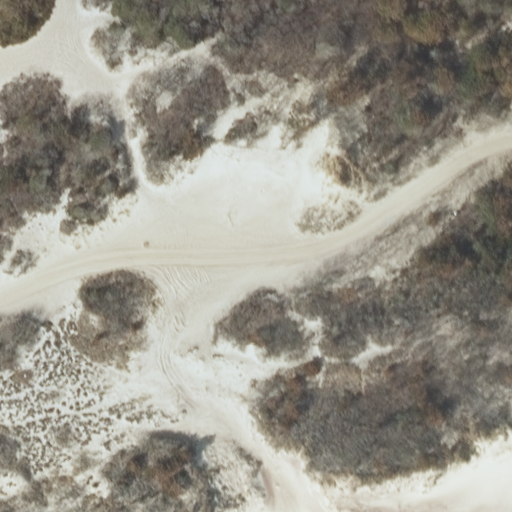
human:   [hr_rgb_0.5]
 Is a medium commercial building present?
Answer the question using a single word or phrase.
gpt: no

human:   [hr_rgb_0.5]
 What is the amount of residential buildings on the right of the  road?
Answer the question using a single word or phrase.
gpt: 0

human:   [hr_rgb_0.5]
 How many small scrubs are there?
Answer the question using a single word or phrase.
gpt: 0

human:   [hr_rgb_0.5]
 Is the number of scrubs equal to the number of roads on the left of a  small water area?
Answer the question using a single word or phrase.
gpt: no

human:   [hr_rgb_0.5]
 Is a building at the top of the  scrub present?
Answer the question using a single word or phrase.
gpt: no

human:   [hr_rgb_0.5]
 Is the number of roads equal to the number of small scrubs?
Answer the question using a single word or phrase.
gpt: no

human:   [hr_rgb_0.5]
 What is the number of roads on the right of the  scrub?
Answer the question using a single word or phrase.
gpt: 1

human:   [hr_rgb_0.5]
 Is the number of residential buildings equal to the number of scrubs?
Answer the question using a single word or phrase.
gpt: no

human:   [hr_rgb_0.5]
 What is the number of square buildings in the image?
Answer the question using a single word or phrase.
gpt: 0

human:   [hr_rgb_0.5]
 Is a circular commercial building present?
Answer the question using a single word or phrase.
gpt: no

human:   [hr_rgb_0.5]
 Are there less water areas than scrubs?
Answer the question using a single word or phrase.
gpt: yes

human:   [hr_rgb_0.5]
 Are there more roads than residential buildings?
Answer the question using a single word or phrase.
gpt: yes

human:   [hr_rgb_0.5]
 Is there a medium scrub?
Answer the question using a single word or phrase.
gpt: no

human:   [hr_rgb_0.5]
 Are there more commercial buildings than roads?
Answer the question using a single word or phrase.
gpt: no

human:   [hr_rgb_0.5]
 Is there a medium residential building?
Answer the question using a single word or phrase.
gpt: no

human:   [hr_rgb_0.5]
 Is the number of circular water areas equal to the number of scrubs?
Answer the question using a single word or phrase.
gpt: no

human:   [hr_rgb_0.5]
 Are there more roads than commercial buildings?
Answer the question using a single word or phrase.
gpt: yes

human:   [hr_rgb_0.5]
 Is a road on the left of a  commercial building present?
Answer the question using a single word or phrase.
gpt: no

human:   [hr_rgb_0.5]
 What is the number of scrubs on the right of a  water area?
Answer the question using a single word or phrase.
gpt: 0

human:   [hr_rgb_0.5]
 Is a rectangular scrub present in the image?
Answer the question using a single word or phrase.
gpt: yes

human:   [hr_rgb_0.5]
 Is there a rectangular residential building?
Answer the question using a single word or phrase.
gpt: no

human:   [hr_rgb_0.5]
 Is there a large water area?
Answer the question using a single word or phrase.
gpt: no

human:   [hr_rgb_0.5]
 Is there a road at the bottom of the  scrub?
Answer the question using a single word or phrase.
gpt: yes

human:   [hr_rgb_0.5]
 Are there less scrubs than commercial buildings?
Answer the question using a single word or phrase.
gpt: no

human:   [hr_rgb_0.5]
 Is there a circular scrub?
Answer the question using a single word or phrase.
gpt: no

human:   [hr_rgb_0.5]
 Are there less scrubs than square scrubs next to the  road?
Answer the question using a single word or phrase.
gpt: no

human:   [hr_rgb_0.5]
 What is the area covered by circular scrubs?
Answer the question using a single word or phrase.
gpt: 0m2

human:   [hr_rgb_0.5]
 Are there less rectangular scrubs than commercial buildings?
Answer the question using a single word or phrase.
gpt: no

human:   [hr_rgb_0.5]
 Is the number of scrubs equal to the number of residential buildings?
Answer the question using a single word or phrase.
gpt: no

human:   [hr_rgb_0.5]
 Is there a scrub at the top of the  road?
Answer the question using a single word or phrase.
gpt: yes

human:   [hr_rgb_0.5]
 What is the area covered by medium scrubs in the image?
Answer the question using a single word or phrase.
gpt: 0m2

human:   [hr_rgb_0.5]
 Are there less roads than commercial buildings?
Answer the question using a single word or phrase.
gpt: no

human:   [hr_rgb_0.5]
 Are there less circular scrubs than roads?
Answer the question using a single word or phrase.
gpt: yes

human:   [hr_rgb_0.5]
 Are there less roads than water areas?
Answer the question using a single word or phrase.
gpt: no

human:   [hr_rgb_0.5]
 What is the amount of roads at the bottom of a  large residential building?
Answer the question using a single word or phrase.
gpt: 0

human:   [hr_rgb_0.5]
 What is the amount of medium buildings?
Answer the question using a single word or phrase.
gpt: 0

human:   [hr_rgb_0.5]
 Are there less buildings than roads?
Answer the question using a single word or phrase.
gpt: yes